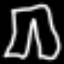
Label: pants